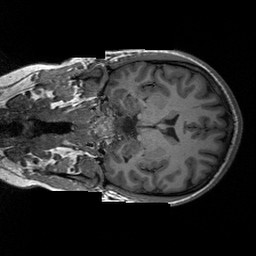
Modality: T1w
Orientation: coronal
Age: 29
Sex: female
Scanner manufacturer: siemens
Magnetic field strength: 3 T
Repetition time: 2.3 s
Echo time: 0.00233 s